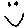
Label: smiley face